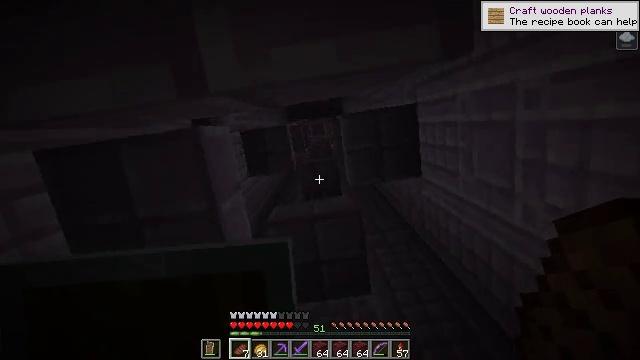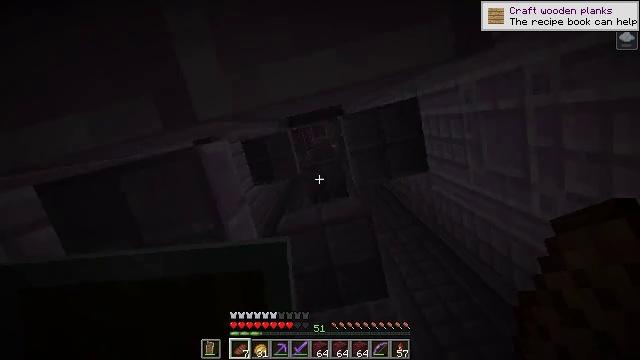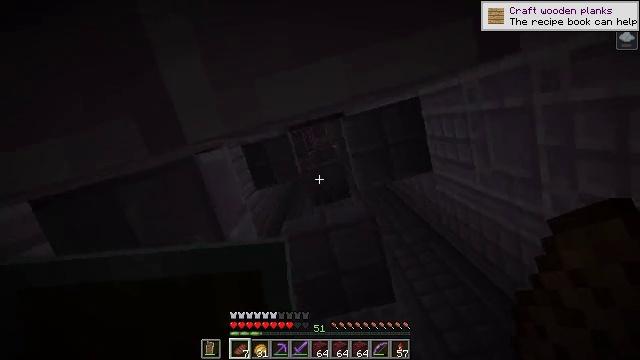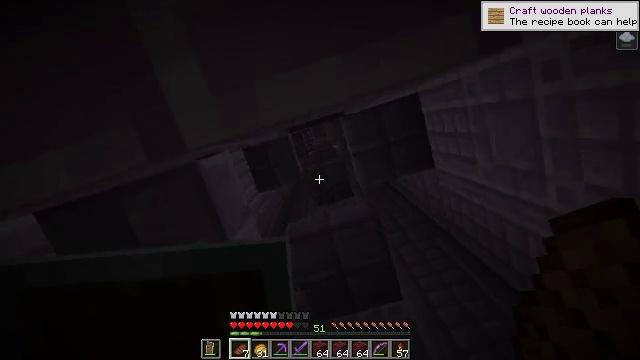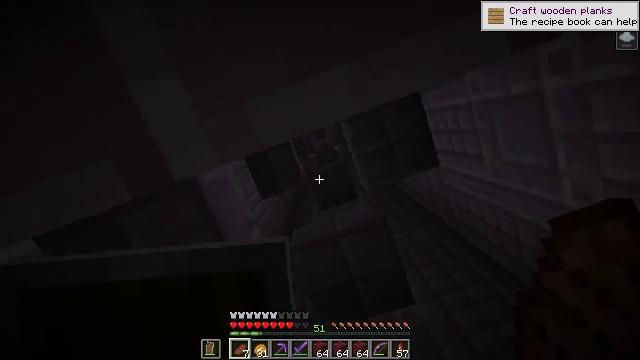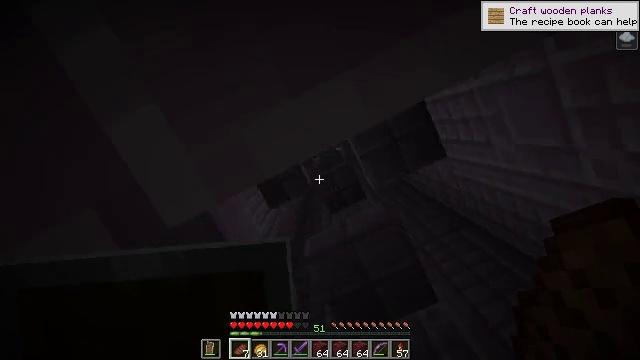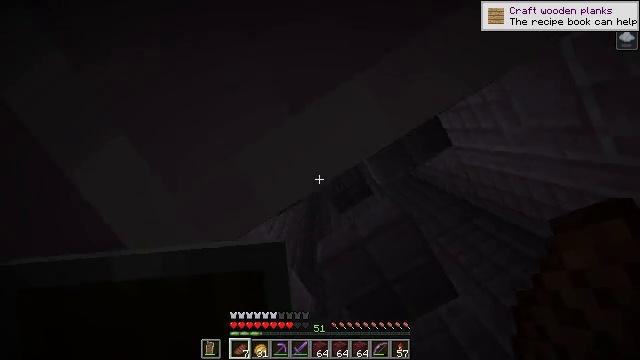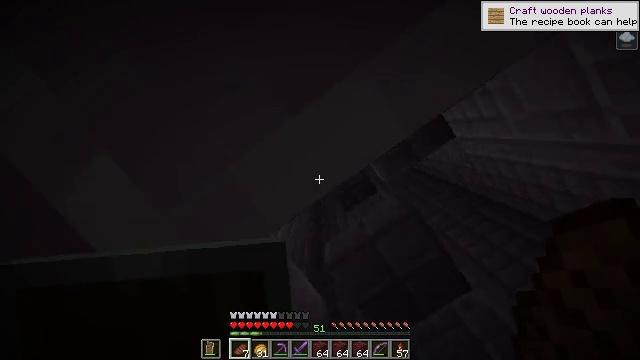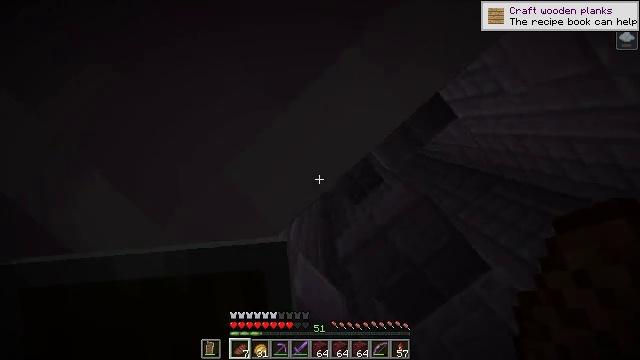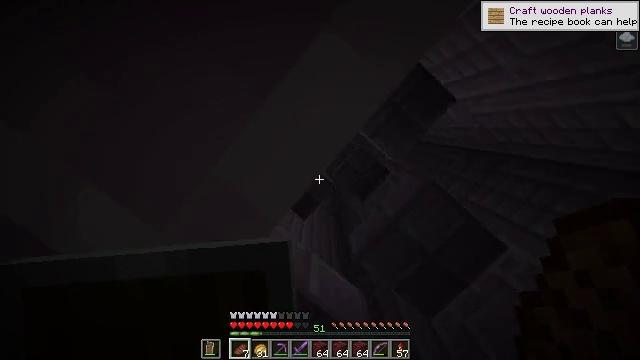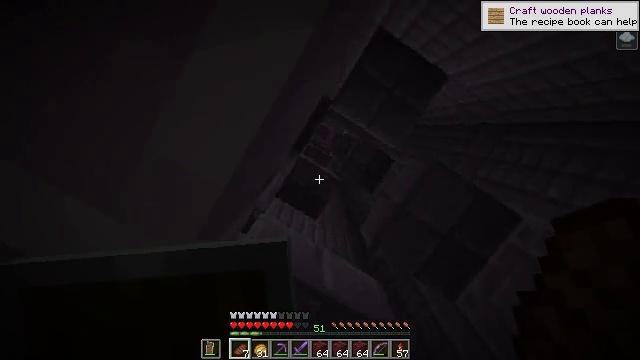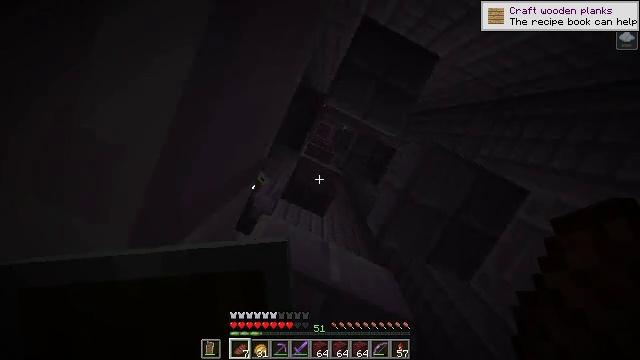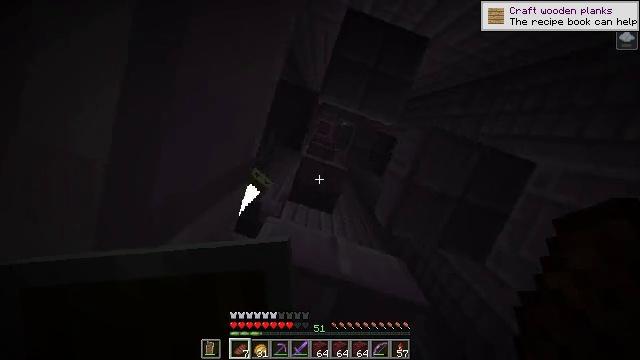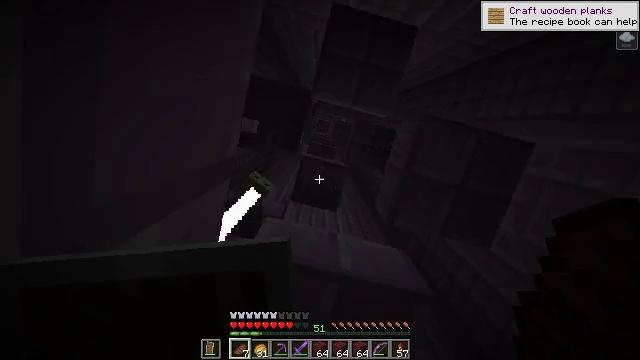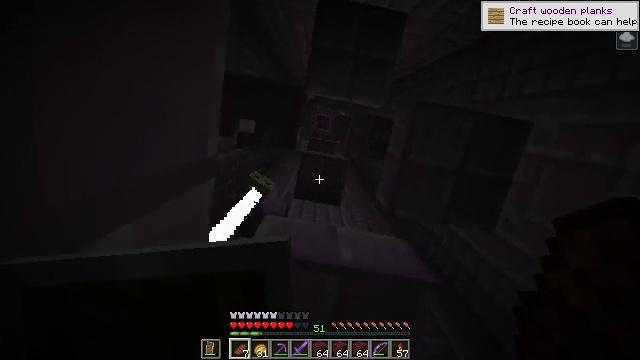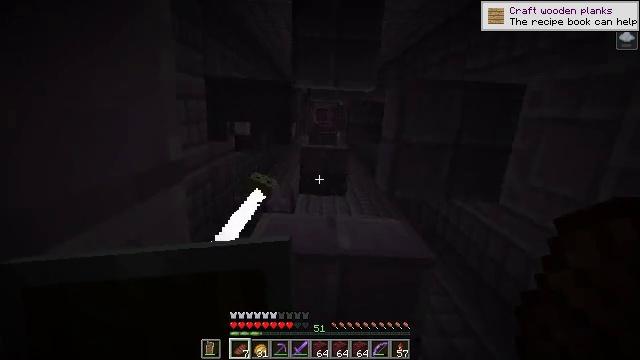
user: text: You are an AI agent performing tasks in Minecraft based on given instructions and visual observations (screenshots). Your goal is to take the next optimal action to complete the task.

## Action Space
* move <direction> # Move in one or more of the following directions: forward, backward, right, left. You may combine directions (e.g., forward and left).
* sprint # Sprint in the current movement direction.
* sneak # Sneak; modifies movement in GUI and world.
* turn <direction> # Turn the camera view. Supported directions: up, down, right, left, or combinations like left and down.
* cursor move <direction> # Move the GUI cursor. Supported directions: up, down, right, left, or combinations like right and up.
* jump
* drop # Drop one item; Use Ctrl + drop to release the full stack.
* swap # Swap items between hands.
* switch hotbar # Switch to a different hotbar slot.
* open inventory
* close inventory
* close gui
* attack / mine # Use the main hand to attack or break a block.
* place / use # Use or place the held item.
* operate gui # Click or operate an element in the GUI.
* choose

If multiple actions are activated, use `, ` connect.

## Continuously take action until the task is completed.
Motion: motion action
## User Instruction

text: Combat the shulker.
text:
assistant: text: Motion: turn left
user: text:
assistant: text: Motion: turn left
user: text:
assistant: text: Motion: turn left
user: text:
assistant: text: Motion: turn left
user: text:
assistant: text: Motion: turn left
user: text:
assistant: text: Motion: turn left
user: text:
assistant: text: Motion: move right, turn left
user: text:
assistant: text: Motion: move right, turn left
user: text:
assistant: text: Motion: move right, turn left
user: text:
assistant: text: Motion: move right, turn left
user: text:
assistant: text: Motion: move right, turn left
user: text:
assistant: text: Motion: move right, turn left
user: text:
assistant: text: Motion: move right, turn left
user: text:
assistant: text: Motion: move right, turn left
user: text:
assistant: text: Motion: move right, turn left and down
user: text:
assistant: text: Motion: move right, turn left and down
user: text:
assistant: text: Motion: move right, turn left
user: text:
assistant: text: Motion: move right, turn left
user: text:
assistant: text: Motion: turn left
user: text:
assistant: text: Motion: turn left
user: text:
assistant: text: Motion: turn left and down
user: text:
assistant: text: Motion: turn left and down
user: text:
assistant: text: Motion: turn left and down
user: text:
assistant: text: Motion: turn left and down
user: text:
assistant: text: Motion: turn left
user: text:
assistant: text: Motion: turn left and down
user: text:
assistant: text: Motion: turn left and down
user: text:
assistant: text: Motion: turn down
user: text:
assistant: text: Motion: move right, turn down
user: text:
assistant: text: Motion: move right, turn down